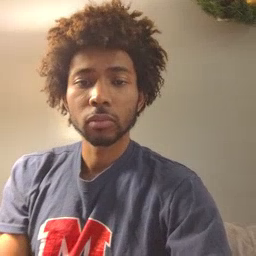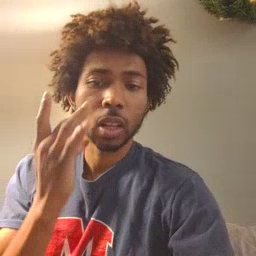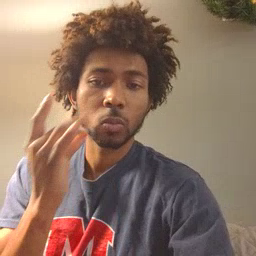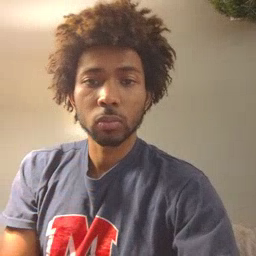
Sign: cat